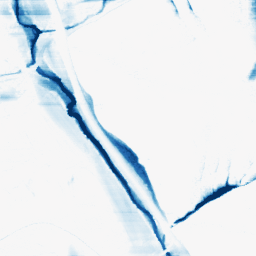
Category: morphological
Decomposition family: morphological_rect
Decomposition parameters: operation: closing
width: 50
height: 3
Upsampling method: sinc_blackman
Upsampling parameters: scale: 4
kernel_size: 16
Upsampling scale: 4